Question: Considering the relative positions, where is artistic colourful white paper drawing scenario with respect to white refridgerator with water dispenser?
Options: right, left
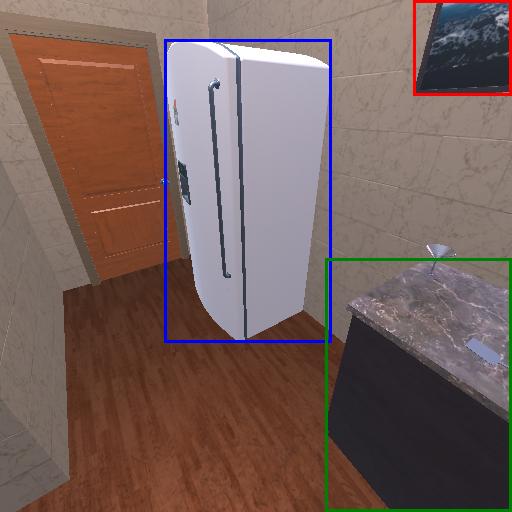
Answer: right